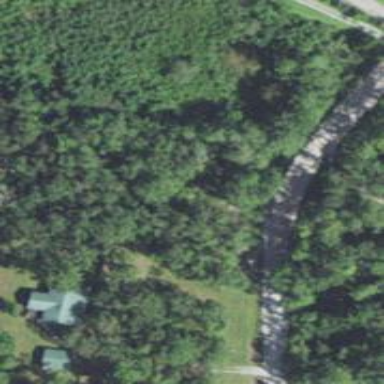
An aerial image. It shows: Culvert tunnel.